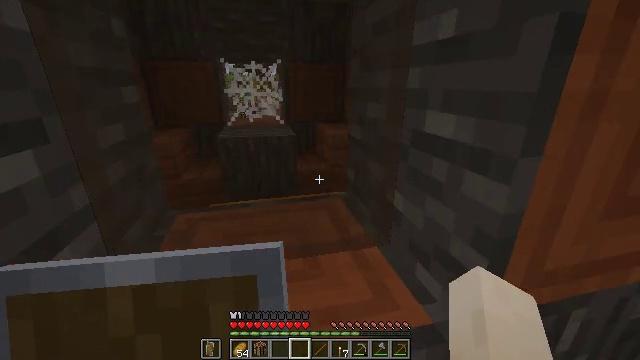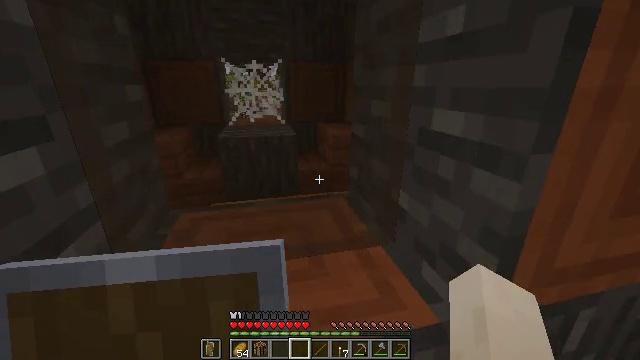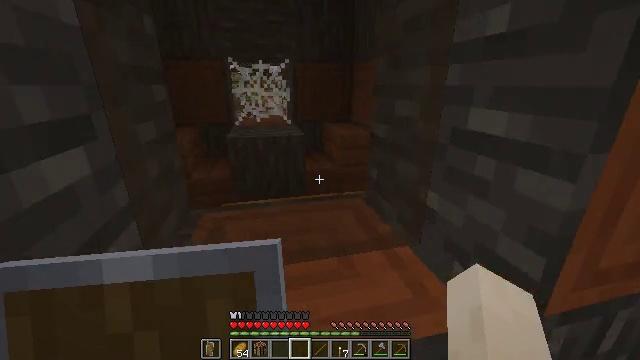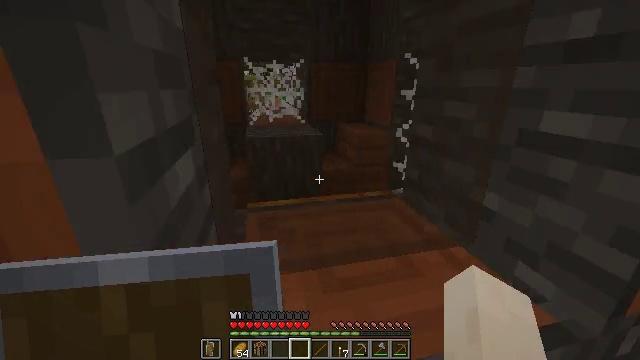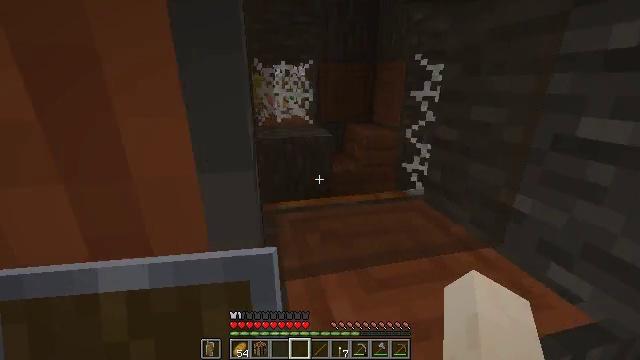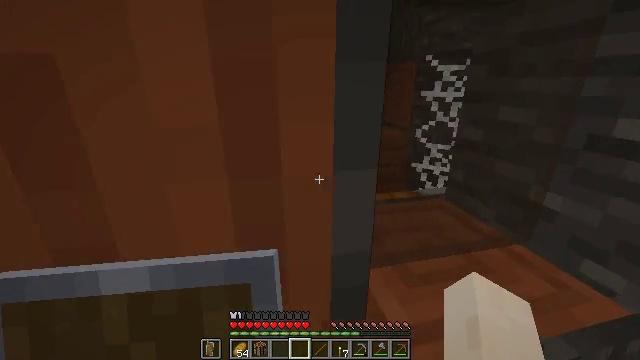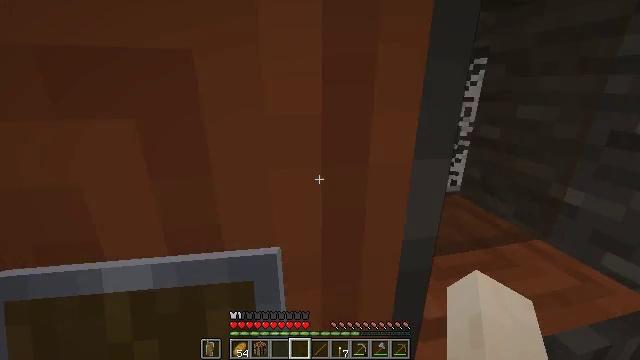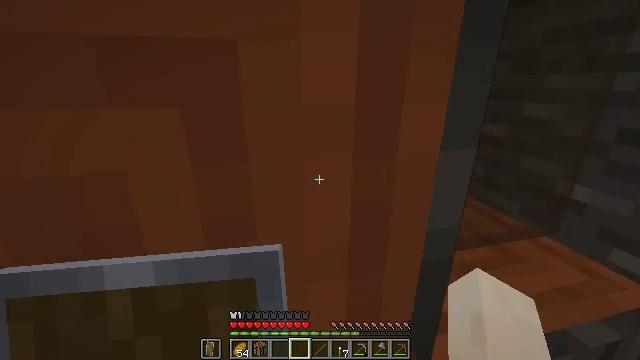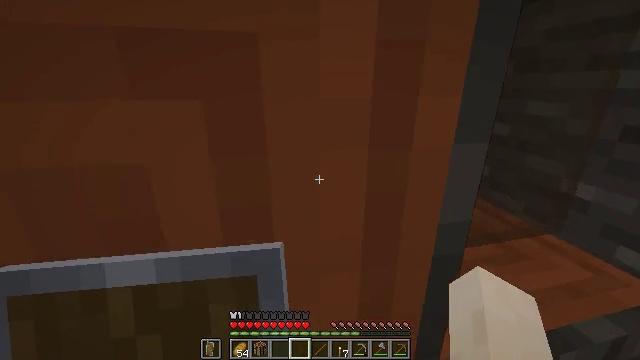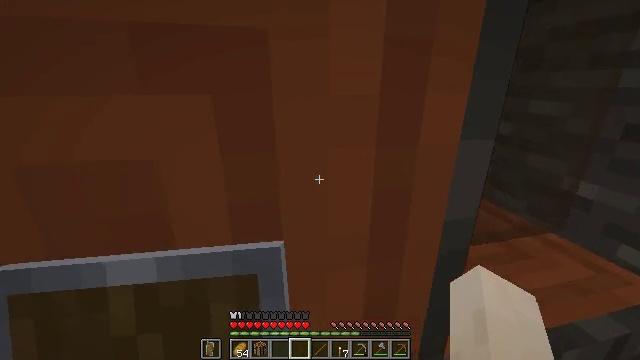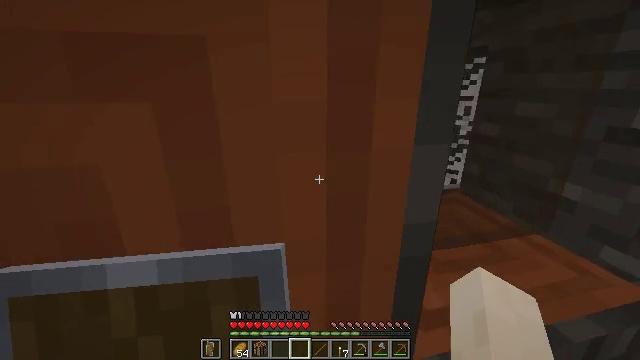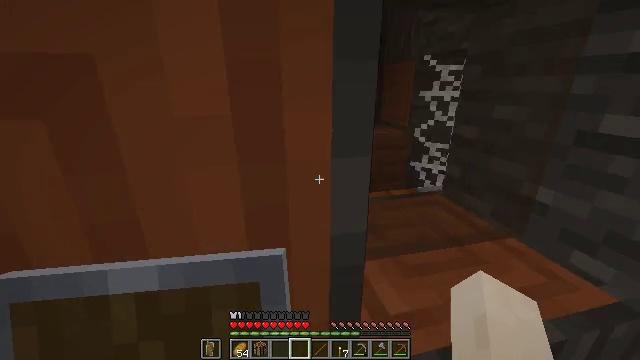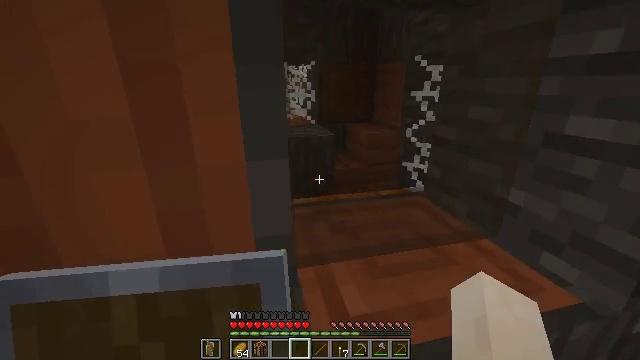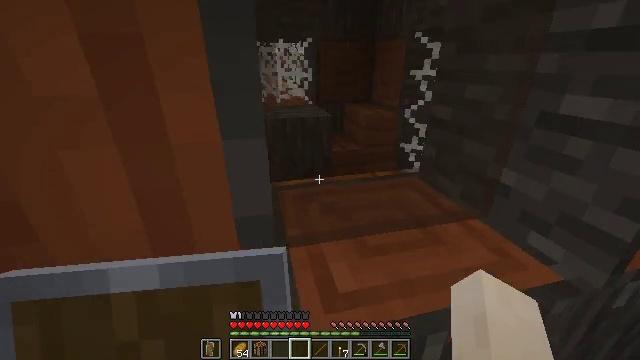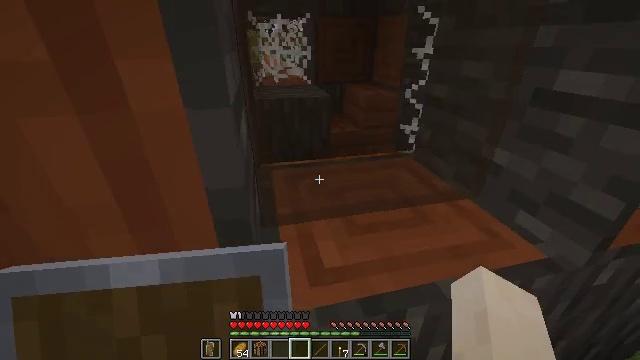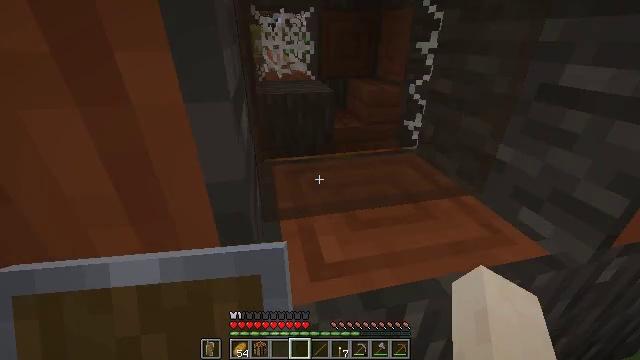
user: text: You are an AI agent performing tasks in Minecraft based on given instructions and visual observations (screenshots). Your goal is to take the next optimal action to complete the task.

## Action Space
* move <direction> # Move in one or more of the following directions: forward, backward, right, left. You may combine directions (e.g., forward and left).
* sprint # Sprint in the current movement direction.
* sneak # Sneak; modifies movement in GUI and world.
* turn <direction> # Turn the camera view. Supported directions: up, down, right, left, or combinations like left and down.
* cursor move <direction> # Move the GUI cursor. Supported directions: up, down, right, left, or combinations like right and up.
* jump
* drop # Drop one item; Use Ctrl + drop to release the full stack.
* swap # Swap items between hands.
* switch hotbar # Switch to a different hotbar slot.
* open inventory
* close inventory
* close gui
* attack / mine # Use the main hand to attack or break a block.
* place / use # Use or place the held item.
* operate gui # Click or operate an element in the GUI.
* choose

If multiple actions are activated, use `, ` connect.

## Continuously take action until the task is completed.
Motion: motion action
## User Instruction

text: Attack the bookshelf to recycle it.
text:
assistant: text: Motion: move left
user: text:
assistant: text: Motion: move left
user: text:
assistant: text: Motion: move left
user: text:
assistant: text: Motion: move left
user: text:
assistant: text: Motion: no_op
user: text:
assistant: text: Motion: no_op
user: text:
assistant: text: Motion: no_op
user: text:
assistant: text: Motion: no_op
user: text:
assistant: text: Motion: no_op
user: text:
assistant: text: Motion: move right
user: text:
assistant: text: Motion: move right
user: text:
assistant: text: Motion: no_op
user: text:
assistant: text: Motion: turn down
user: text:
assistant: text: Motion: turn down
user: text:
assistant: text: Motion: no_op
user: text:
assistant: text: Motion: no_op
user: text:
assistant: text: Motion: no_op
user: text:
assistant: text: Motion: no_op
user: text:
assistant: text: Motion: no_op
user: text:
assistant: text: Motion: jump
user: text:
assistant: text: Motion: jump
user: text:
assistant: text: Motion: jump
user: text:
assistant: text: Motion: no_op
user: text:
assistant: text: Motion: no_op
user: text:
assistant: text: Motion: no_op
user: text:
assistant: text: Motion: no_op
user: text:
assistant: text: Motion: no_op
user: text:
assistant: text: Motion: no_op
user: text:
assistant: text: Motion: no_op
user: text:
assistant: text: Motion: no_op